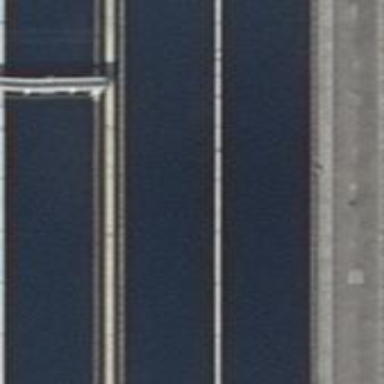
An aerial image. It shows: Body of wastewater.